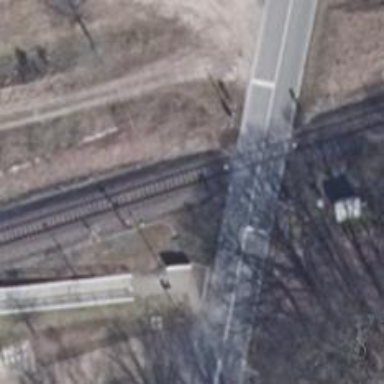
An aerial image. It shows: Railway level crossing.